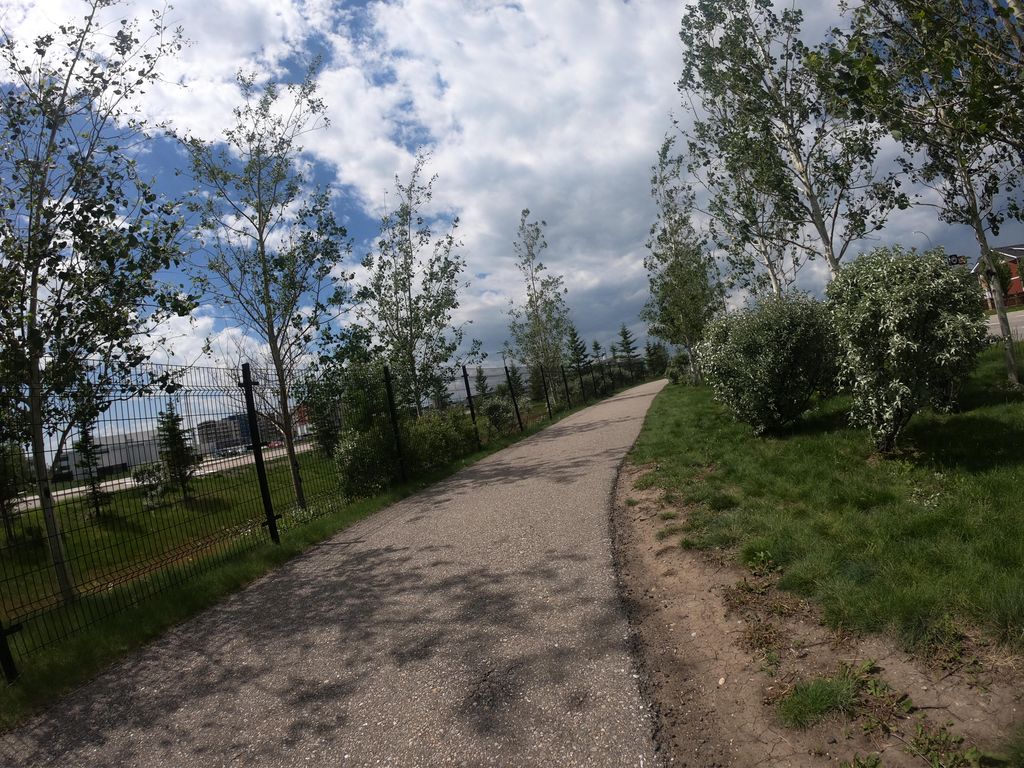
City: calgary